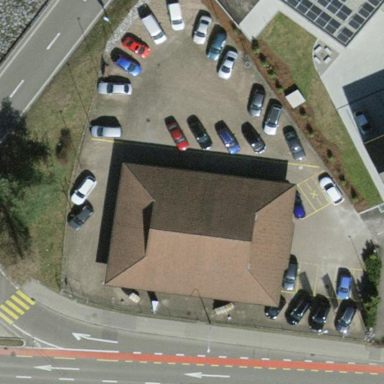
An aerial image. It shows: Retail building with gabled roof.